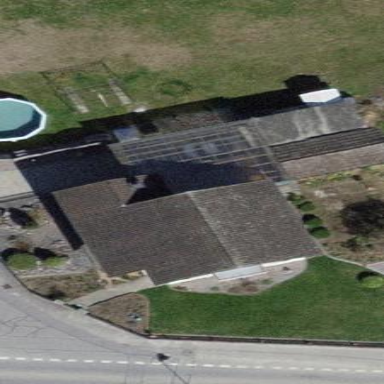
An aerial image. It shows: Building with tiled roof.